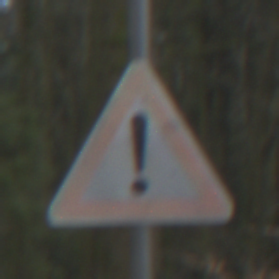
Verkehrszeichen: Gefahrenstelle
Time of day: Midday
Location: Outdoor (Nature)
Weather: Overcast
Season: NotSpecified
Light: Natural